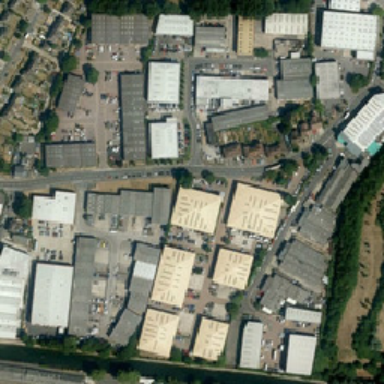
There is a factory where there is a car parked near two rows of trees besides the road .